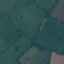
Land use / land cover: Pasture